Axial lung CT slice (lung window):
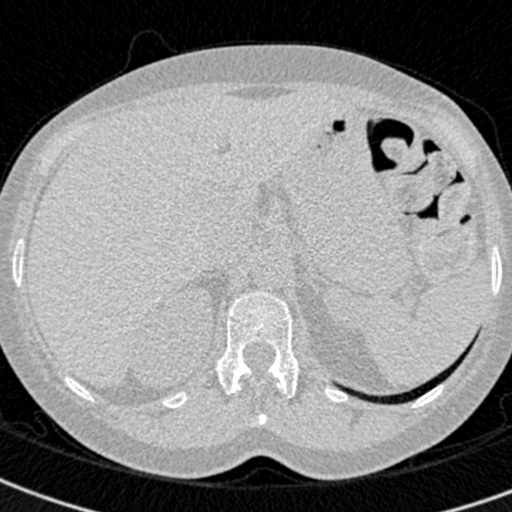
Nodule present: no